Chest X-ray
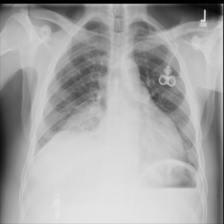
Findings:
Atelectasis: negative
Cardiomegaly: negative
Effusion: positive
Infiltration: negative
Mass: negative
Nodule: negative
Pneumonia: negative
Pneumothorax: negative
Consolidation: negative
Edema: negative
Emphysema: negative
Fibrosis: negative
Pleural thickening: negative
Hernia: negative